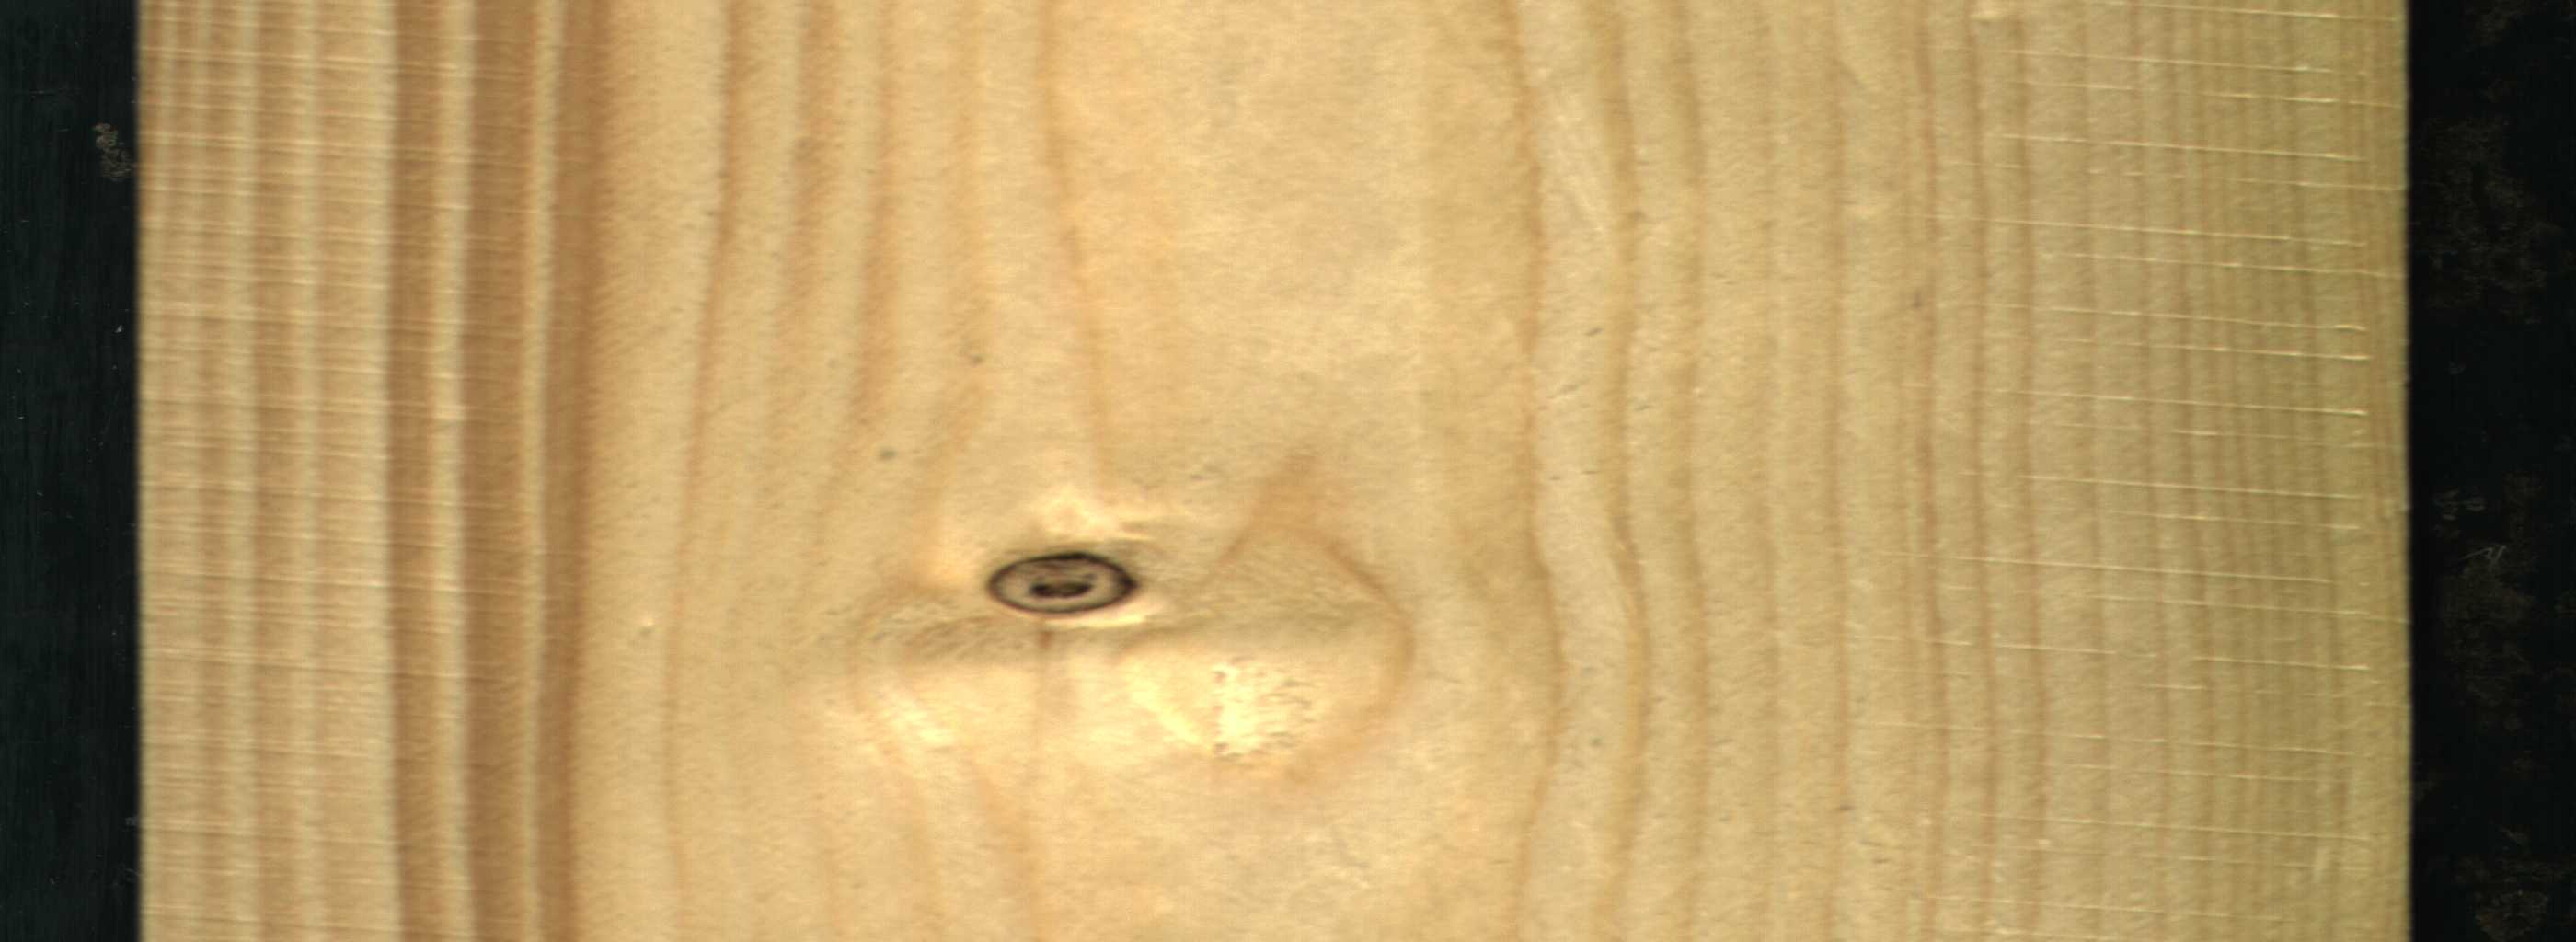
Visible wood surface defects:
Quartzity
Dead_Knot